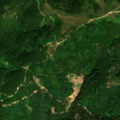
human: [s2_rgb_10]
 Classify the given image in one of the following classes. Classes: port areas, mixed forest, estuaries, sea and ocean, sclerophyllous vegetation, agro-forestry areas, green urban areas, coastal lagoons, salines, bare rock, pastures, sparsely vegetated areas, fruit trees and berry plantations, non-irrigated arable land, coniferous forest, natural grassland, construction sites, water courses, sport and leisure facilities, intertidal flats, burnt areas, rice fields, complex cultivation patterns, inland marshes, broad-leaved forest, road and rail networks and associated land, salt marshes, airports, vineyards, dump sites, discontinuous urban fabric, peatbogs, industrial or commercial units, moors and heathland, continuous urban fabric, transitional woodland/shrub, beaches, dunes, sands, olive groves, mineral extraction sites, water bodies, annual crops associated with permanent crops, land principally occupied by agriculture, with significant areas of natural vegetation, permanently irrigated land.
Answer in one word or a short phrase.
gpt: broad-leaved forest, natural grassland